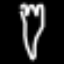
Label: fork